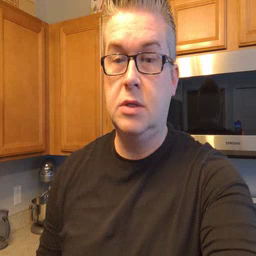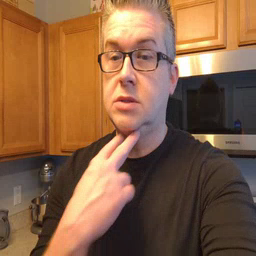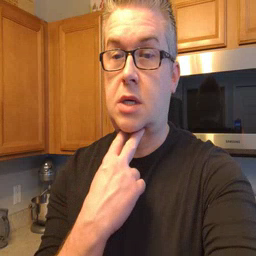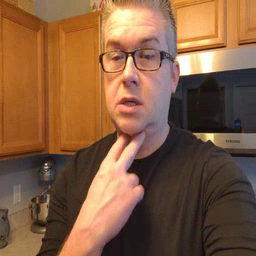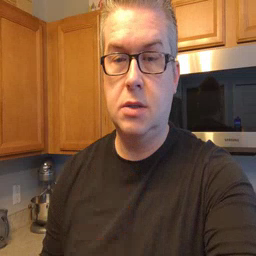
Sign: stuck